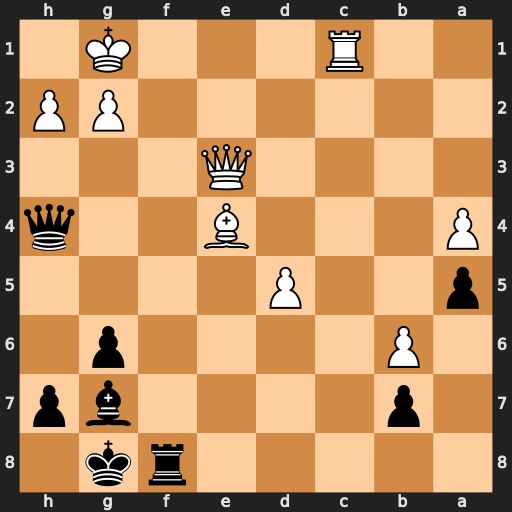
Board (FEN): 5rk1/1p4bp/1P4p1/p2P4/P3B2q/4Q3/6PP/2R3K1
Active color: b
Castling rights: -
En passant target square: -
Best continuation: Bh6 Qe2 Bxc1